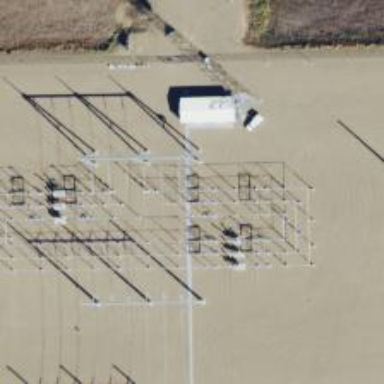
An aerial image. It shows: Switch for power supply.